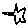
Label: star